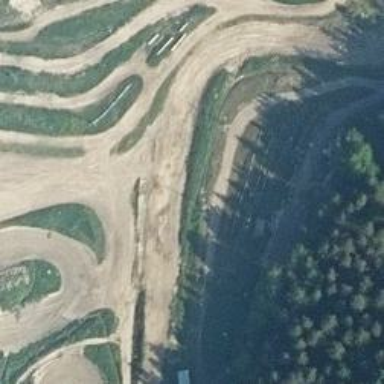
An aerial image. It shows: Raceway road.